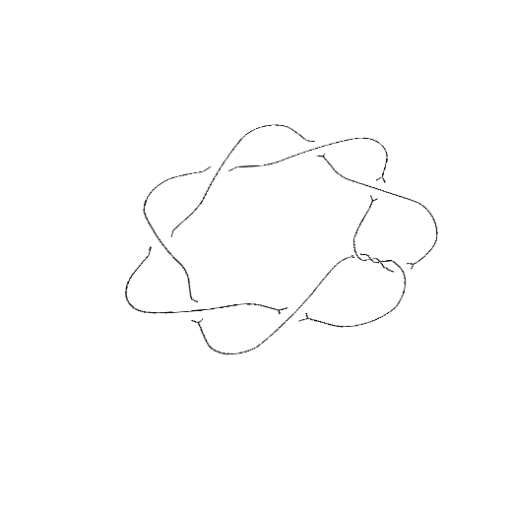
Crossing number: 10